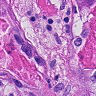
Metastatic tissue present: yes